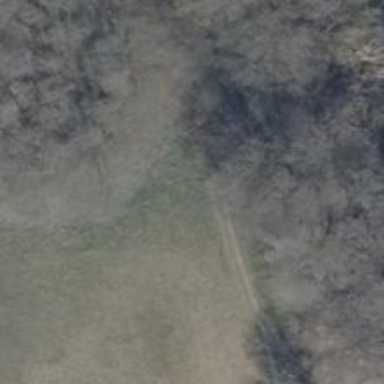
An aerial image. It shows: Path on the ground with tracktype of grade4.